Question: I have tested quite a bit about making classes, now I finally discovered how it works, that's what I want to make class simple and clear, without spamming 'this'

The result is like that, now I only have 2 questions:
1. redsheep.options.show().sizes, is to call out this variable, now I think it is too long. How do I make it like redsheep.sizes?
2. redsheep.options.show().eat is not inherit from the sheepclass grass, and became undefined. How do I make default values for newly created objects? <html>
<head>
<meta charset='utf-8'>
<script type="text/javascript" src="http://ajax.googleapis.com/ajax/libs/jquery/1.7.2/jquery.min.js"></script>
<title>A simple javascript function</title>
<script type="text/javascript">
$(document).ready(function(){
var sheepclass = function(options){
this.options = {'sizes' : 'thin',
'eat' : 'grass',
'color' : 'white',
show : function(){
return {'color':options.color,
'eat':options.eat,
'sizes':options.sizes
};
}
}
}
var blacksheep = new sheepclass({'color':'black'});
var redsheep = new sheepclass({'color':'red','sizes':'fat'});
$('div').append('<p>blackcsheep color : ' +
blacksheep.options.show().color);
$('div').append('<p>redsheep color : ' +
redsheep.options.show().color +
'<p>redsheep size:' +
redsheep.options.show().sizes +
'<p> redsheep eat:' +
redsheep.options.show().eat);
})
</script>
<style>
div{display:block;width:800px;height:400px;border:2px solid red;}
</style>
</head>
<body>
<div>
Result:
</div>
</body>
</html>
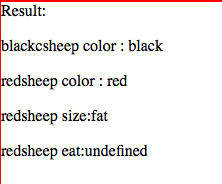
Answer: Adding a method to an object that returns its own properties is useless. Remove that and access the properties normally:
'''
var sheepclass = function(options) {
this.options = $.extend({
'sizes': 'thin',
'eat': 'grass',
'color': 'white',
}, options);
}
'''
You can access it like this:
'''
redsheep.options.eat
'''